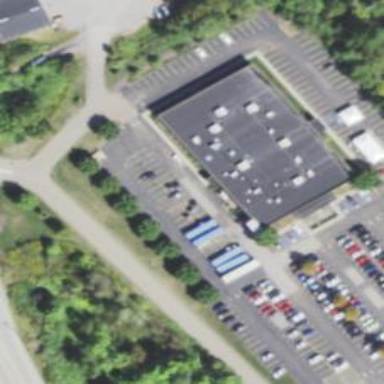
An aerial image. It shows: Commercial building.